Question: i want to download the image from url and set in background in linear layout not in imageview in android
here i put my code for image download from url but now i want to set image in MY LINER LAYOUT BACKGROUND how to do this
you can see in image in red background that is the layout background i want to set this backgroud dynamically load from url

'''
public class RestaurantActivity extends Activity implements OnClickListener {
@Override
public void onCreate(Bundle savedInstanceState) {
super.onCreate(savedInstanceState);
int loader = R.drawable.loader;
Linearlayout middle =(Linearlayout)findviewbyid(R....);
ImageLoader imgLoader = new ImageLoader(getApplicationContext());
String profileimageurl=spreferences.getString("image", "");
imgLoader.DisplayImage(profileimageurl, loader, imageprofile);
}
'''
'''
public class ImageLoader {
MemoryCache memoryCache=new MemoryCache();
FileCache fileCache;
private Map<ImageView, String> imageViews=Collections.synchronizedMap(new WeakHashMap<ImageView, String>());
ExecutorService executorService;
public ImageLoader(Context context){
fileCache=new FileCache(context);
executorService=Executors.newFixedThreadPool(5);
}
int stub_id = R.drawable.ic_launcher;
public void DisplayImage(String url, int loader, ImageView imageView)
{
stub_id = loader;
imageViews.put(imageView, url);
Bitmap bitmap=memoryCache.get(url);
if(bitmap!=null)
imageView.setImageBitmap(bitmap);
else
{
queuePhoto(url, imageView);
imageView.setImageResource(loader);
}
}
private void queuePhoto(String url, ImageView imageView)
{
PhotoToLoad p=new PhotoToLoad(url, imageView);
executorService.submit(new PhotosLoader(p));
}
private Bitmap getBitmap(String url)
{
File f=fileCache.getFile(url);
//from SD cache
Bitmap b = decodeFile(f);
if(b!=null)
return b;
//from web
try {
Bitmap bitmap=null;
URL imageUrl = new URL(url);
HttpURLConnection conn = (HttpURLConnection)imageUrl.openConnection();
conn.setConnectTimeout(30000);
conn.setReadTimeout(30000);
conn.setInstanceFollowRedirects(true);
InputStream is=conn.getInputStream();
OutputStream os = new FileOutputStream(f);
Utils.CopyStream(is, os);
os.close();
bitmap = decodeFile(f);
return bitmap;
} catch (Exception ex){
ex.printStackTrace();
return null;
}
}
//decodes image and scales it to reduce memory consumption
private Bitmap decodeFile(File f){
try {
//decode image size
BitmapFactory.Options o = new BitmapFactory.Options();
o.inJustDecodeBounds = true;
BitmapFactory.decodeStream(new FileInputStream(f),null,o);
//Find the correct scale value. It should be the power of 2.
final int REQUIRED_SIZE=70;
int width_tmp=o.outWidth, height_tmp=o.outHeight;
int scale=1;
while(true){
if(width_tmp/2<REQUIRED_SIZE || height_tmp/2<REQUIRED_SIZE)
break;
width_tmp/=2;
height_tmp/=2;
scale*=2;
}
//decode with inSampleSize
BitmapFactory.Options o2 = new BitmapFactory.Options();
o2.inSampleSize=scale;
return BitmapFactory.decodeStream(new FileInputStream(f), null, o2);
} catch (FileNotFoundException e) {}
return null;
}
//Task for the queue
private class PhotoToLoad
{
public String url;
public ImageView imageView;
public PhotoToLoad(String u, ImageView i){
url=u;
imageView=i;
}
}
class PhotosLoader implements Runnable {
PhotoToLoad photoToLoad;
PhotosLoader(PhotoToLoad photoToLoad){
this.photoToLoad=photoToLoad;
}
public void run() {
if(imageViewReused(photoToLoad))
return;
Bitmap bmp=getBitmap(photoToLoad.url);
memoryCache.put(photoToLoad.url, bmp);
if(imageViewReused(photoToLoad))
return;
BitmapDisplayer bd=new BitmapDisplayer(bmp, photoToLoad);
Activity a=(Activity)photoToLoad.imageView.getContext();
a.runOnUiThread(bd);
}
}
boolean imageViewReused(PhotoToLoad photoToLoad){
String tag=imageViews.get(photoToLoad.imageView);
if(tag==null || !tag.equals(photoToLoad.url))
return true;
return false;
}
//Used to display bitmap in the UI thread
class BitmapDisplayer implements Runnable
{
Bitmap bitmap;
PhotoToLoad photoToLoad;
public BitmapDisplayer(Bitmap b, PhotoToLoad p){bitmap=b;photoToLoad=p;}
public void run()
{
if(imageViewReused(photoToLoad))
return;
if(bitmap!=null)
photoToLoad.imageView.setImageBitmap(bitmap);
else
photoToLoad.imageView.setImageResource(stub_id);
}
}
public void clearCache() {
memoryCache.clear();
fileCache.clear();
}
}
'''
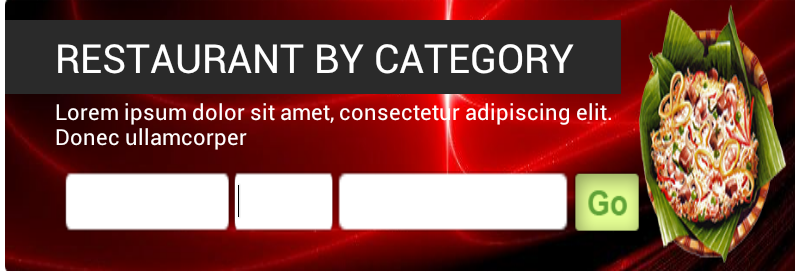
Answer: '''
LinearLayout linearLayout=(LinearLayout)findViewById(R.id.yourLinearLayoutid);
BitmapDrawable drawableBitmap=new BitmapDrawable(getBitmap(urlString));
linearLayout.setBackgroundDrawable(drawableBitmap);
'''
Method to get Bitmap:
'''
private Bitmap getBitmap(String url)
{
//from web
try {
Bitmap bitmap=null;
URL imageUrl = new URL(url);
HttpURLConnection conn = (HttpURLConnection)imageUrl.openConnection();
conn.setConnectTimeout(30000);
conn.setReadTimeout(30000);
conn.setInstanceFollowRedirects(true);
InputStream is=conn.getInputStream();
OutputStream os = new FileOutputStream(f);
Utils.CopyStream(is, os);
os.close();
bitmap = decodeFile(f);
return bitmap;
} catch (Exception ex){
ex.printStackTrace();
return null;
}
}
'''
Above is the code which helps to set Background for your Layout...